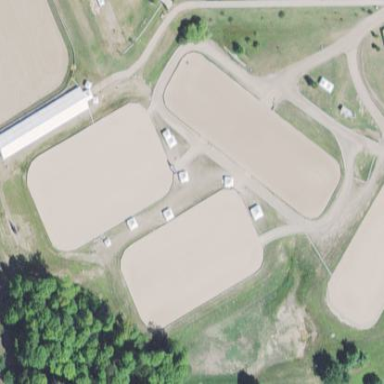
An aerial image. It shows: Equestrian pitch for leisure land use.